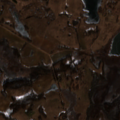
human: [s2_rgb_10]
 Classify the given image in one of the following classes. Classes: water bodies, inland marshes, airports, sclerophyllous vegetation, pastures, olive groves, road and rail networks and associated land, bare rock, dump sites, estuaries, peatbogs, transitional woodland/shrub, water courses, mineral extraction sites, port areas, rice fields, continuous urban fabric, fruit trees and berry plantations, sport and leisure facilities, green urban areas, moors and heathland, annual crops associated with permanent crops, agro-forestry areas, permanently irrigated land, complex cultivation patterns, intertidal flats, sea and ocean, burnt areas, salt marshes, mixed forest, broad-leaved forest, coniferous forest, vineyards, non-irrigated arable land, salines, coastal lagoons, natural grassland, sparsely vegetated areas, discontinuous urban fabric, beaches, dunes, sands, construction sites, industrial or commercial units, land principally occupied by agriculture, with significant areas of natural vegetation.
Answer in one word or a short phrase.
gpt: pastures, complex cultivation patterns, land principally occupied by agriculture, with significant areas of natural vegetation, broad-leaved forest, transitional woodland/shrub, inland marshes